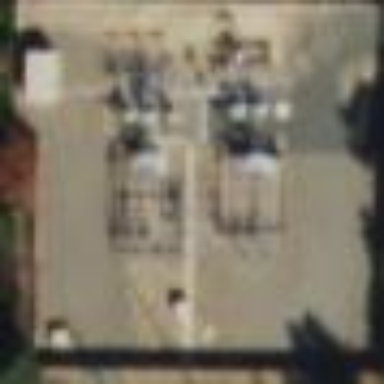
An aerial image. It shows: Outdoor power substation surrounded by fence. The substation is specifically for distribution purposes.